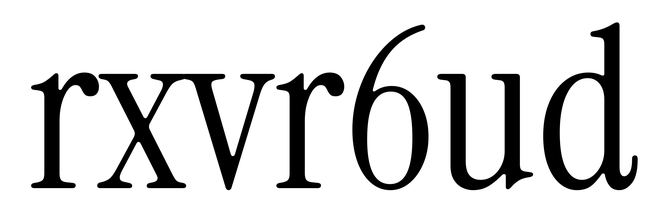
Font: InstrumentSerif-Regular